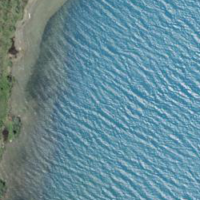
EUNIS habitat code: 14
Species observed at this site:
Tachybaptus ruficollis
Corvus corone
Turdus merula
Anas platyrhynchos
Parus major
Pica pica
Sitta europaea
Fringilla coelebs
Periparus ater